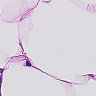
Metastatic tissue present: no